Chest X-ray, PA view. Patient: 21 years old, sex F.
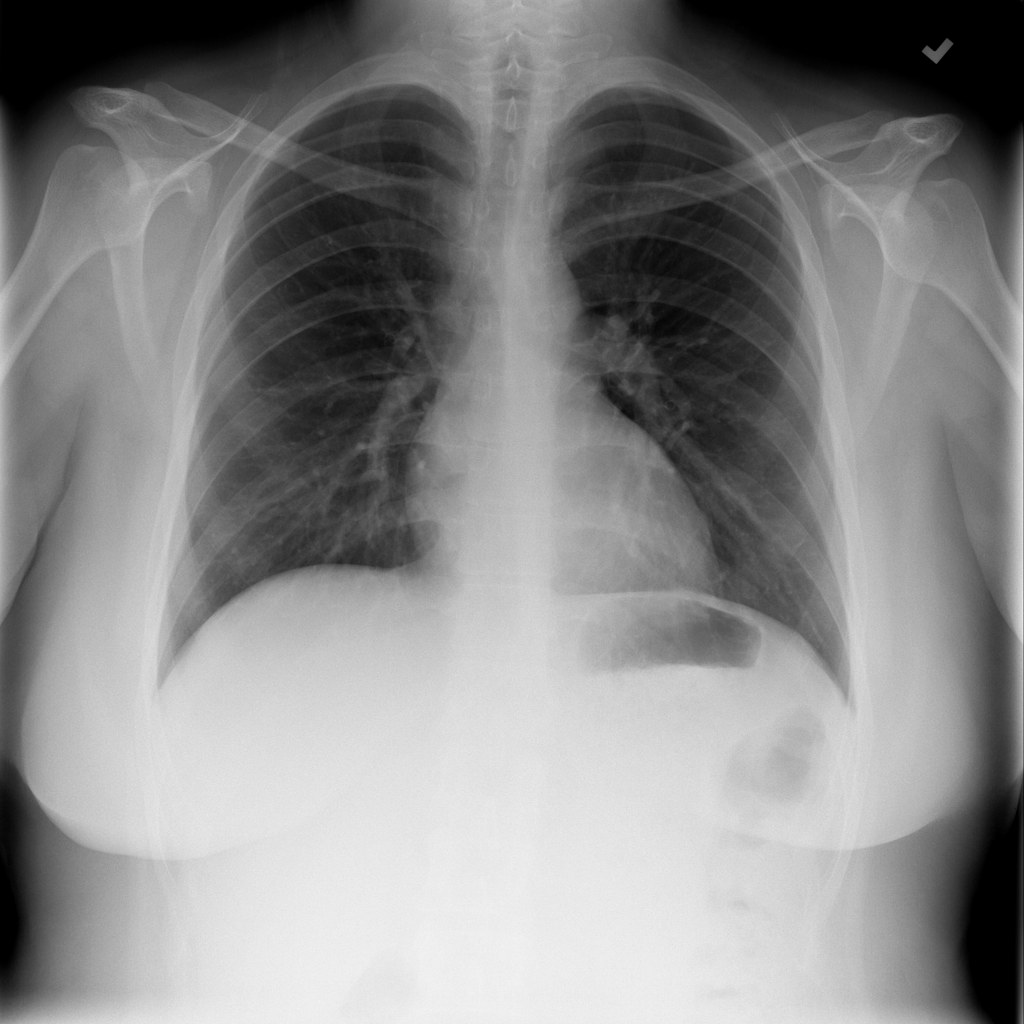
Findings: No Finding